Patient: sex M, age 42
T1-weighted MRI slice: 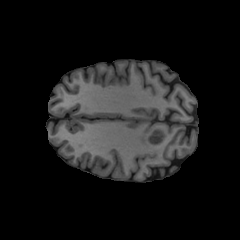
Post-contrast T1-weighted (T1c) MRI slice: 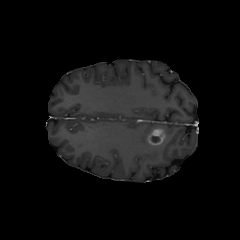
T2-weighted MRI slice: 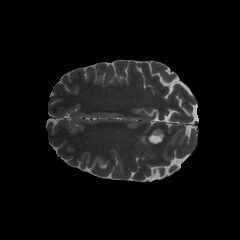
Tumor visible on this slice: yes
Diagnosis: Glioblastoma, IDH-wildtype
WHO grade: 4